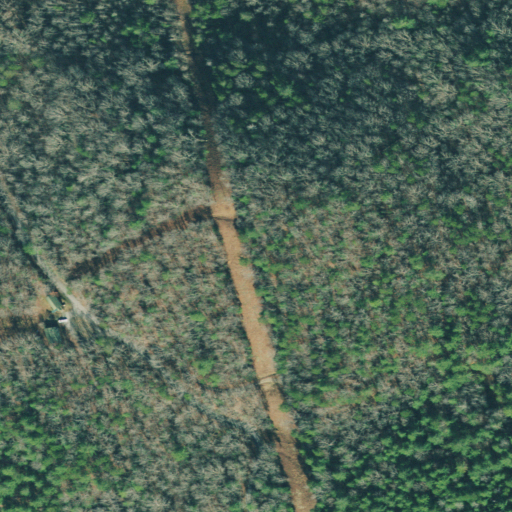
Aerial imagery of mountain in Georgia named Persimmon Hill containing deciduous forest, mixed forest, open development, and evergreen forest